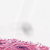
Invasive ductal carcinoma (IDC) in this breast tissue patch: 0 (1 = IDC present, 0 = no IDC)